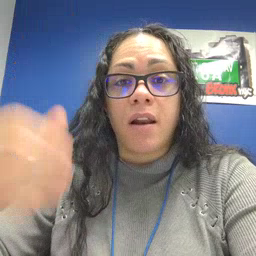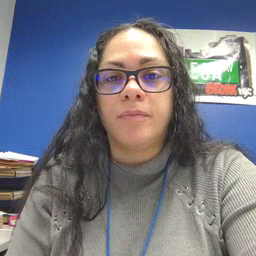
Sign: sun